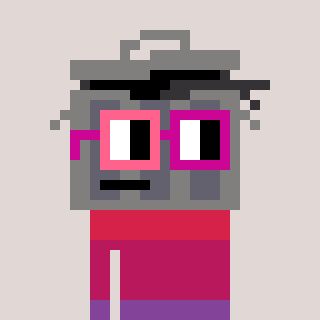
a pixel art character with square pink and red glasses, a trashcan-shaped head and a blue-colored body on a warm background